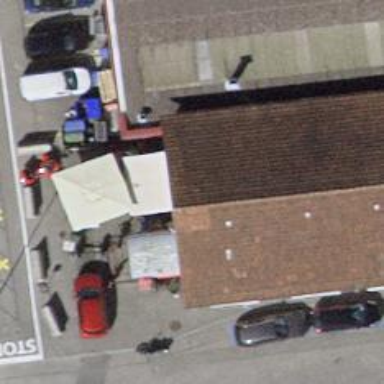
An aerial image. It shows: Restaurant.